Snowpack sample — Buffalo Mountain, Silverthorne, Colorado, USA (2/22/26, 2:02 PM MST)
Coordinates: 39.622, -106.113
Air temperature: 33 °F
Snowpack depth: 63 cm
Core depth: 10 cm
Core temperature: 30.2 °F
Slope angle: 11°, slope face: 116°
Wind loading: low
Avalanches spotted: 0
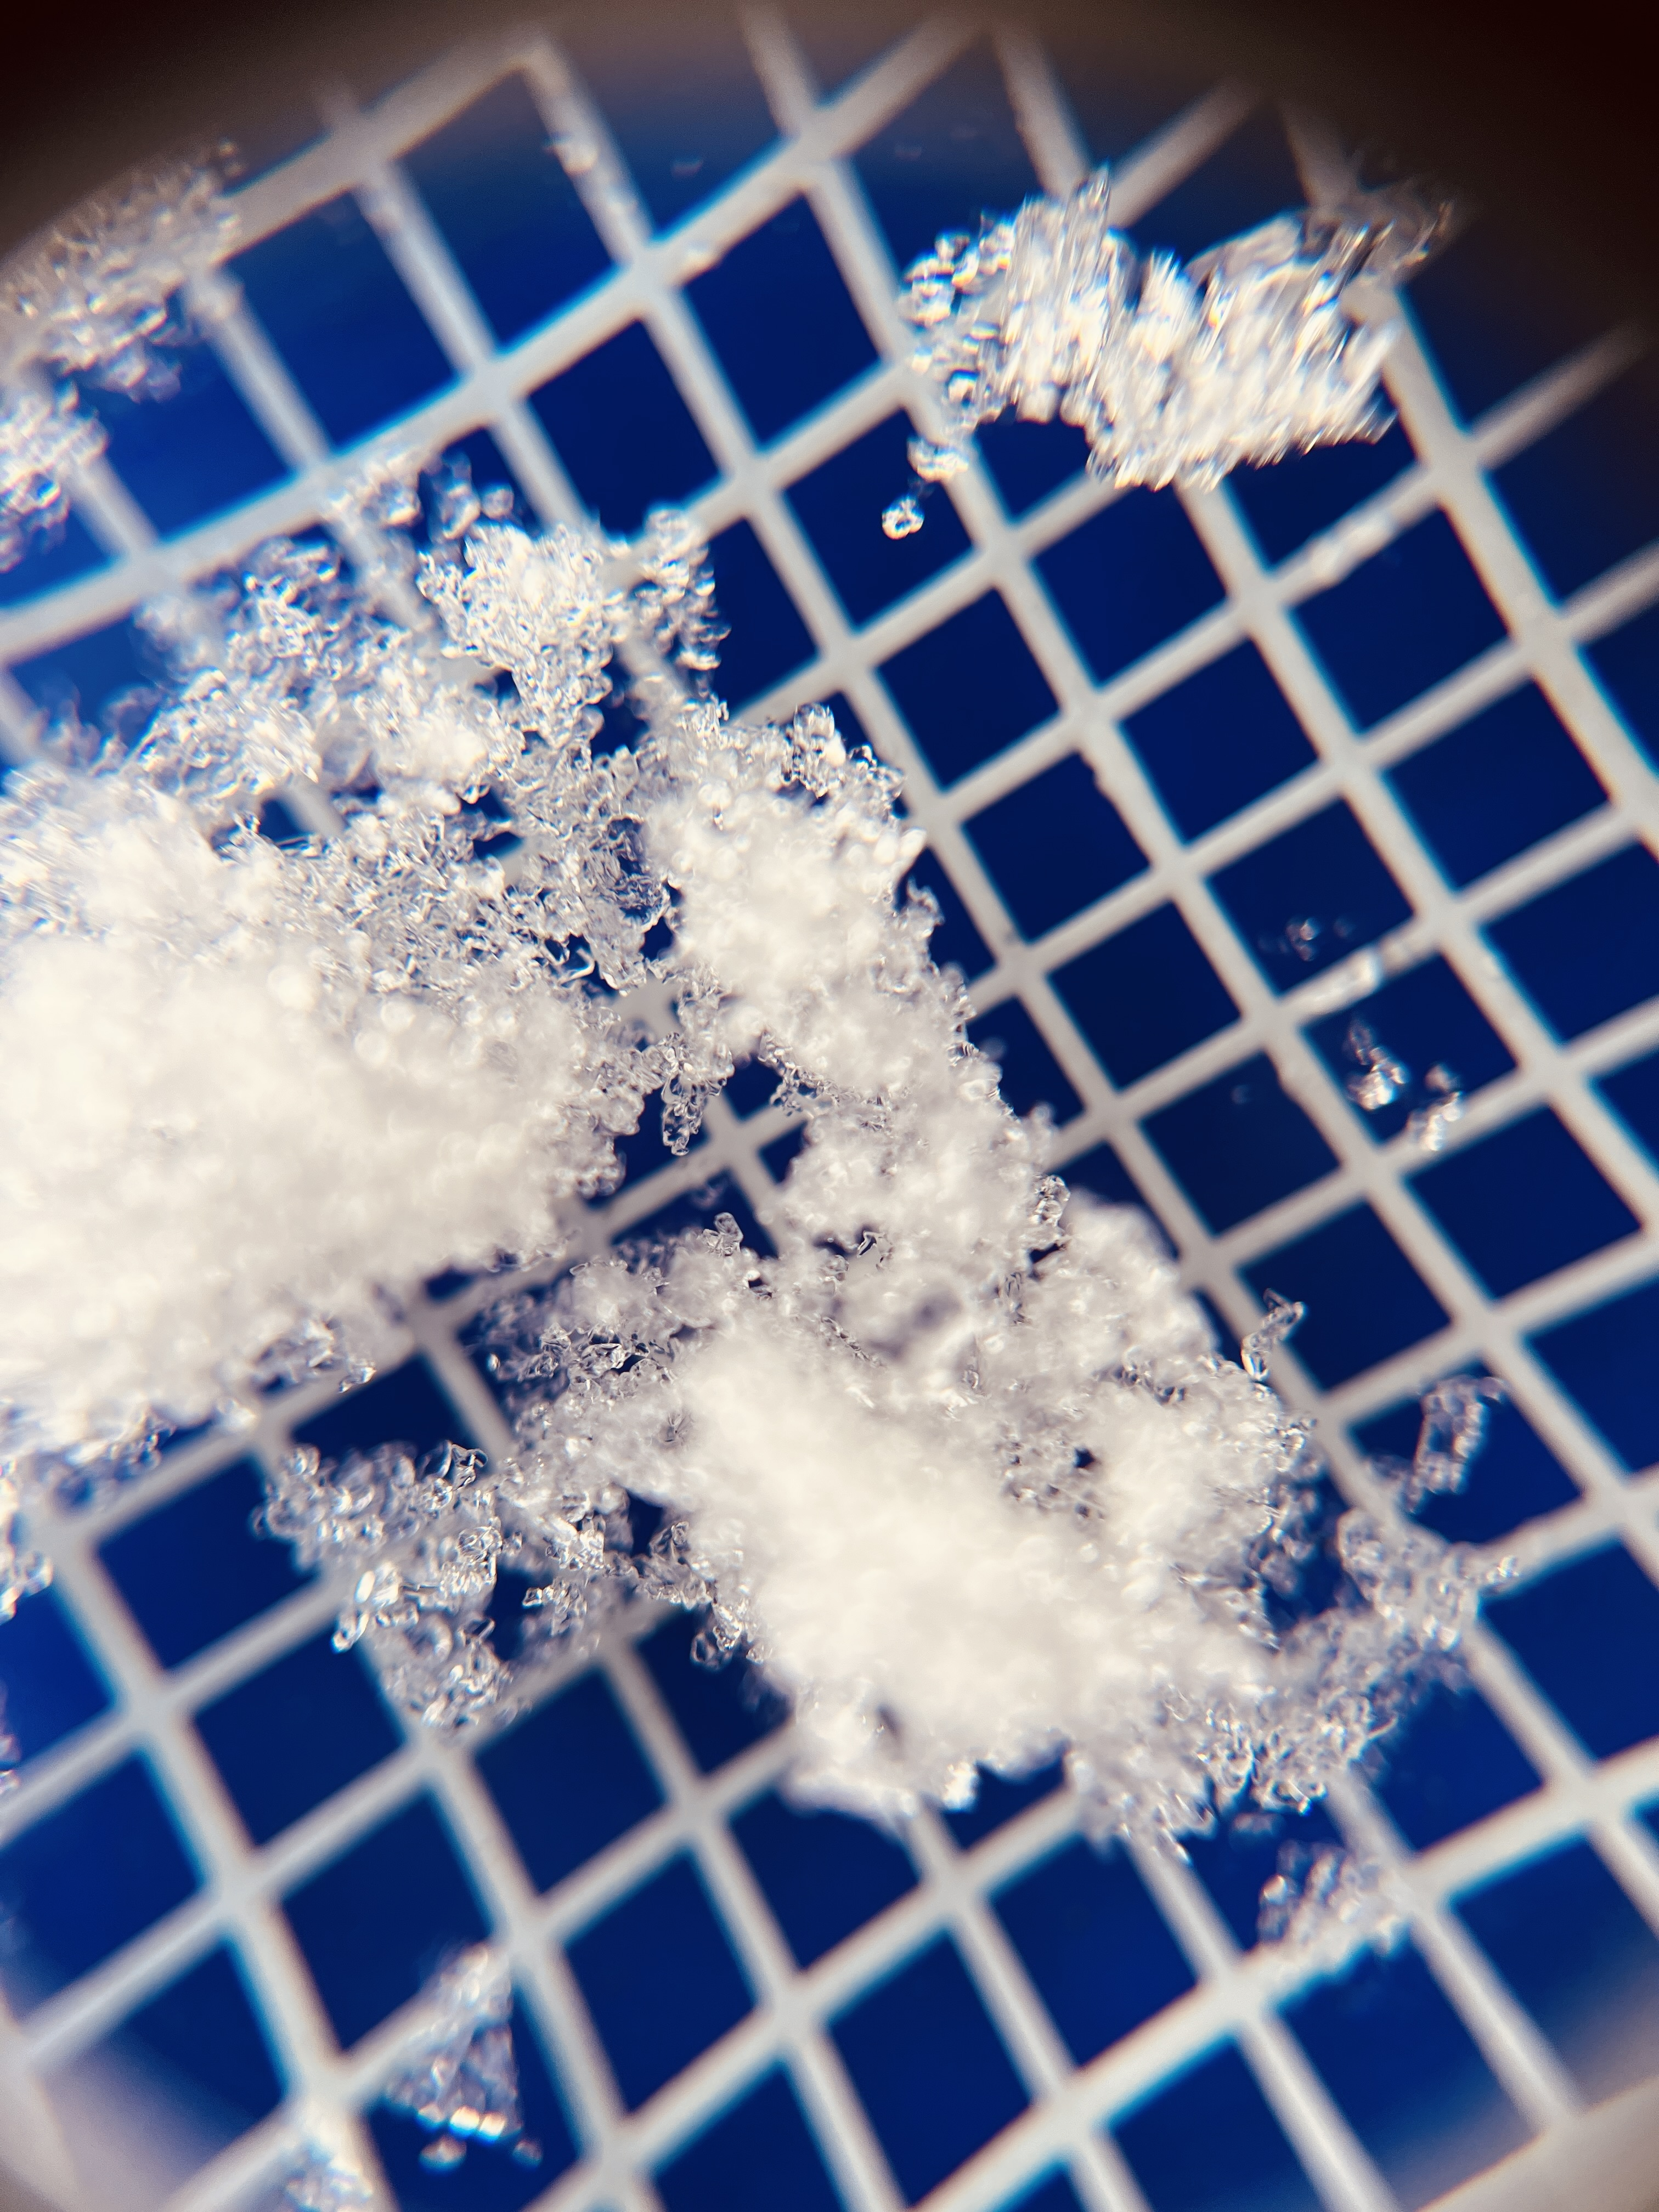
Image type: magnified_profile
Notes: In a firebreak similar to site 1, minimal wind loading with no spotted avalanches (not many faces in view though)